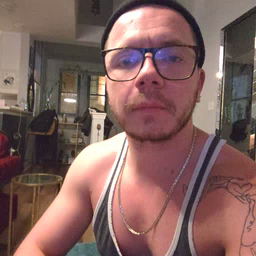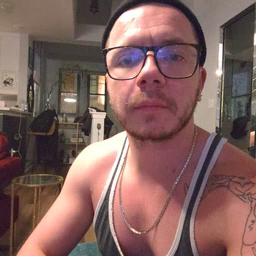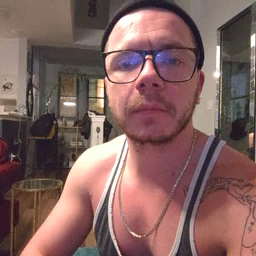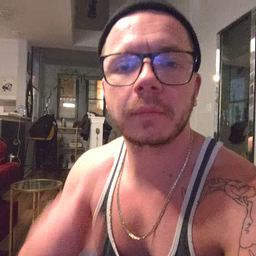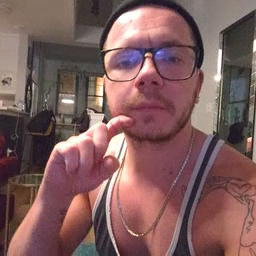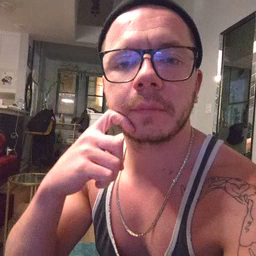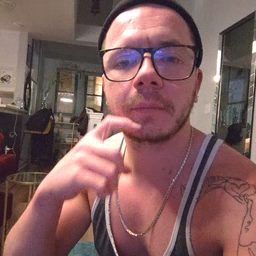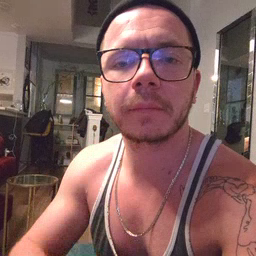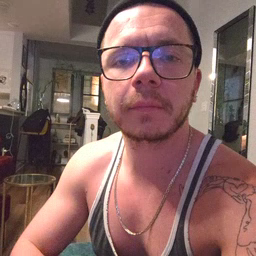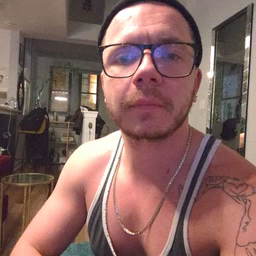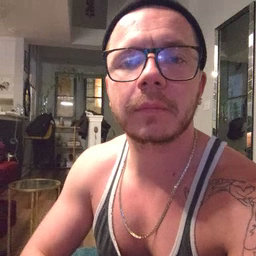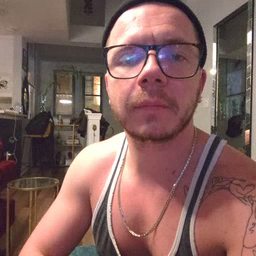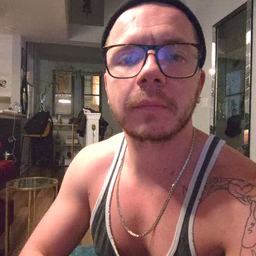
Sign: apple